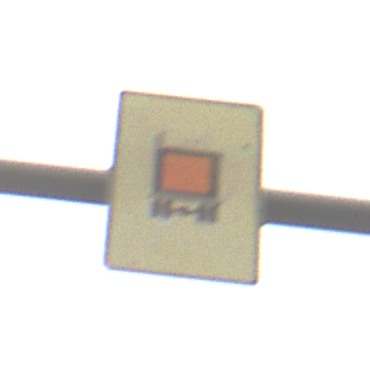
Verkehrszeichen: KennzeichnungspflichtigeFahrzeugeGefaehrlicheGueterOhnePfeilsymbol
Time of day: MorningAfternoon
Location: Outdoor (Urban)
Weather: Overcast
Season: NotSpecified
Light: Natural